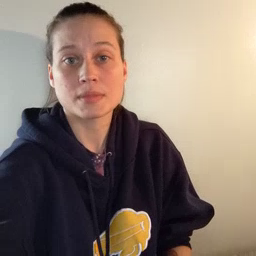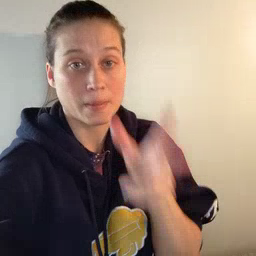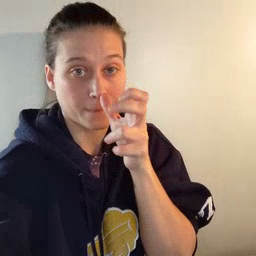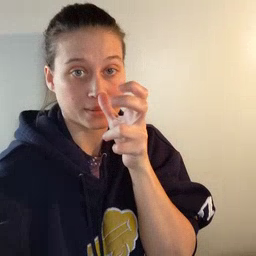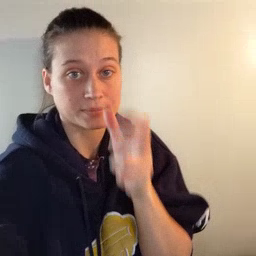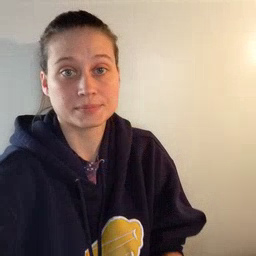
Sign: bug